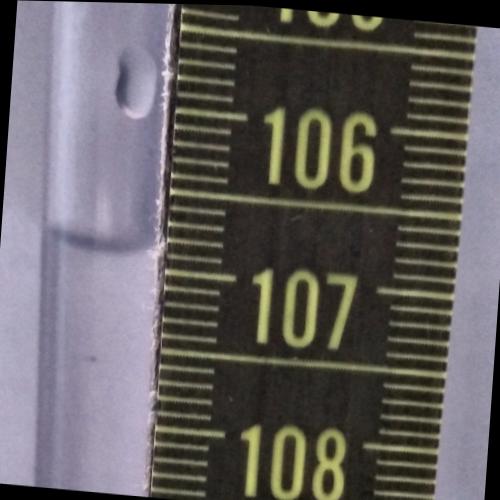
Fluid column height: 106.9 cm